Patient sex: F
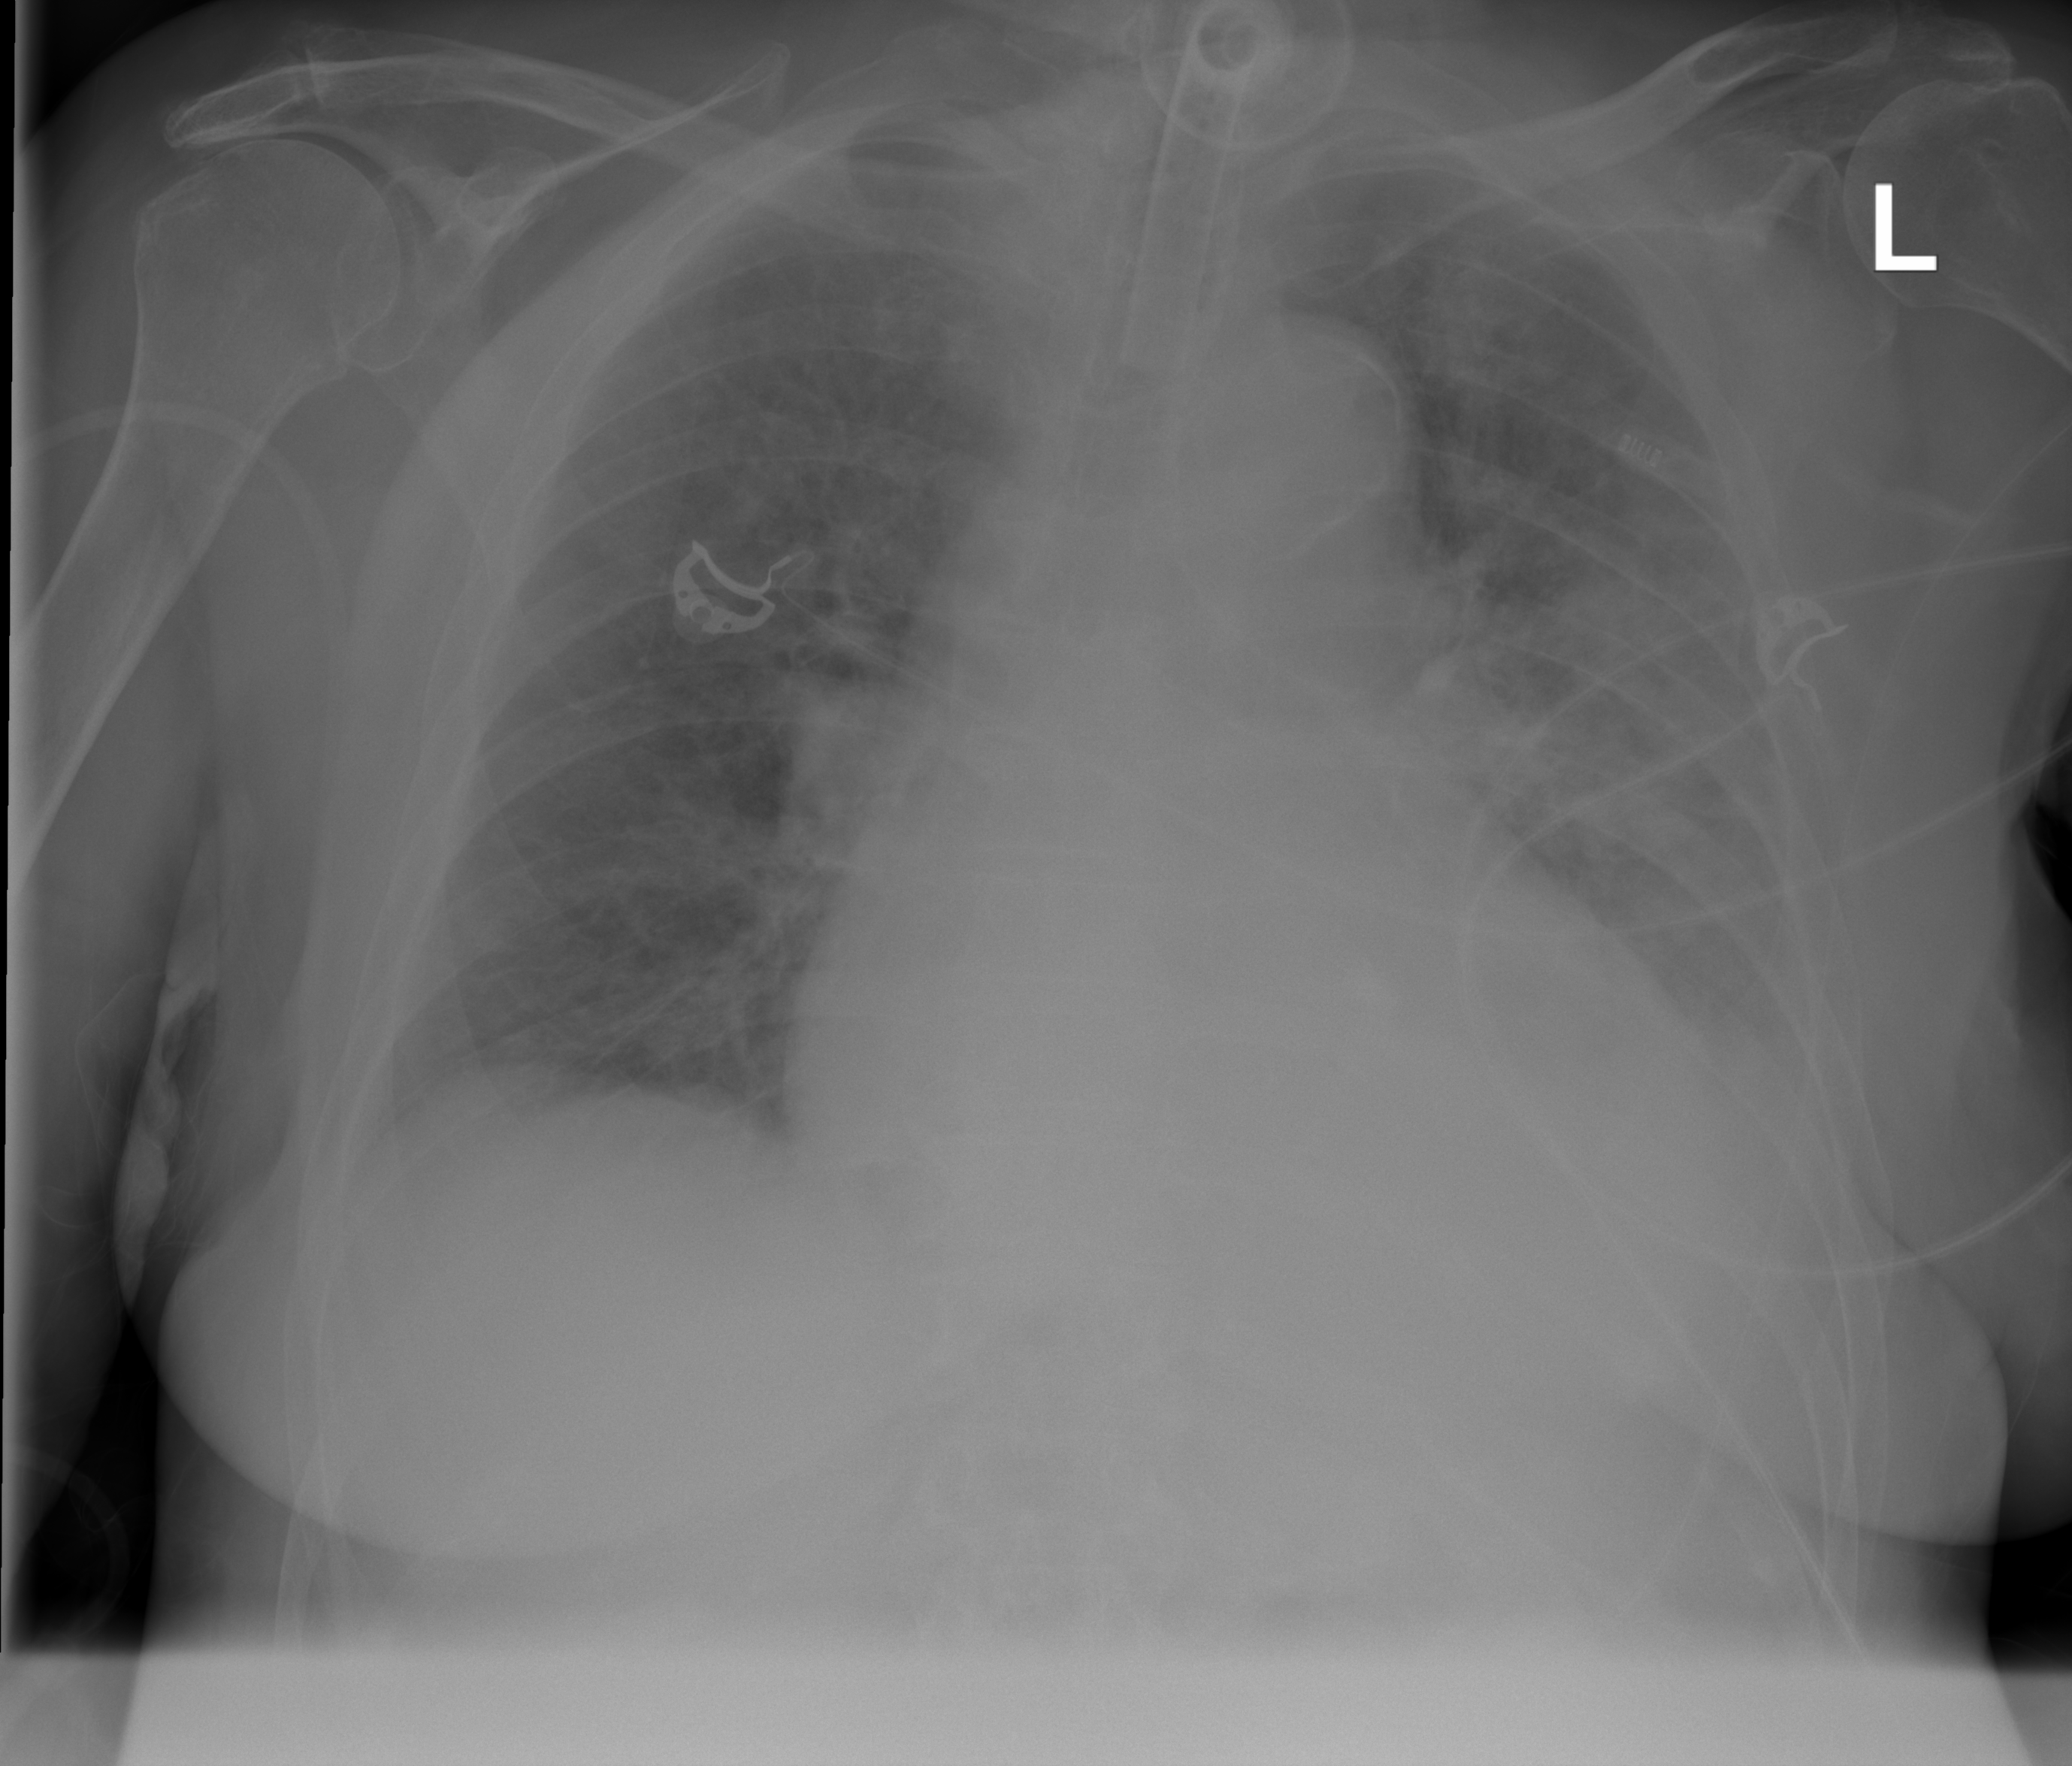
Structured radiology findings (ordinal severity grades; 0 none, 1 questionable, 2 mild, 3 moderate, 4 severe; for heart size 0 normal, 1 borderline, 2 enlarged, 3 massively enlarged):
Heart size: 2
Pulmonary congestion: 2
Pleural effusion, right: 0
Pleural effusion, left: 2
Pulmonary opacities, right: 0
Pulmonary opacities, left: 0
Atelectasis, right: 0
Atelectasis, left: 2